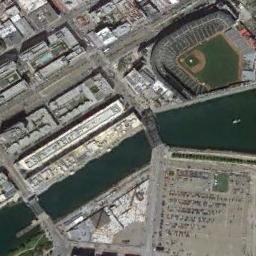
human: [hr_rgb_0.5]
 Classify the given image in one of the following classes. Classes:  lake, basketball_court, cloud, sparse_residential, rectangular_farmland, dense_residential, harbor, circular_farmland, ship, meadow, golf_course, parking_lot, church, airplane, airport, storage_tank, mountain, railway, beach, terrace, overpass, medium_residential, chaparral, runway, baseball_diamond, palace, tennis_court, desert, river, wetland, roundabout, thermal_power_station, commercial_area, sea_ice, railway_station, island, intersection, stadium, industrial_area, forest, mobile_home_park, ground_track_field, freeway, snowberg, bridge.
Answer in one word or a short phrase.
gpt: baseball_diamond